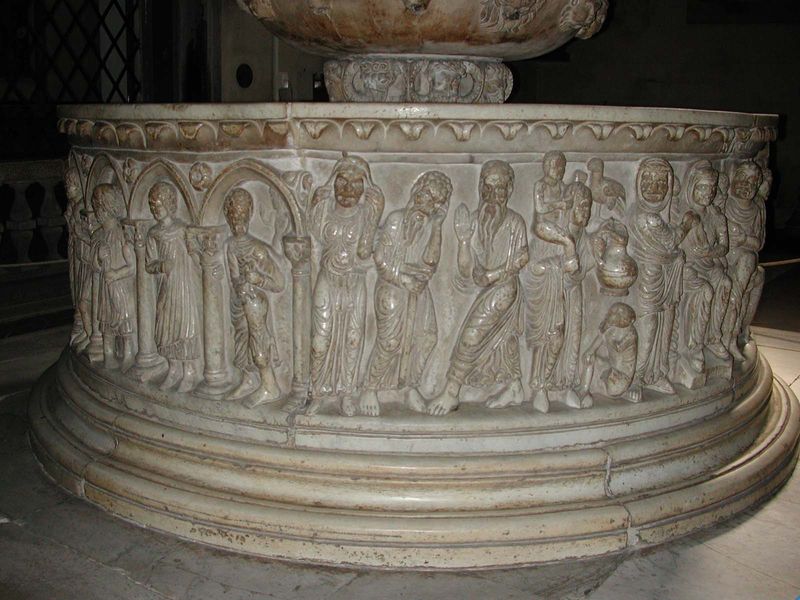
Titel: Taufbecken
Standort: Lucca, S. Frediano (EU - I)
Schlagwörter: hand, mann, schatten, vogel, wasser, weiß, frauen, menschen, frau, licht, marmor, männer, raum, schwarz, szene, säule, säulen, ornament, bart, alte, falten, sockel, stein, kirche, gewand, innen, kind, gotik, locken, brunnen, kinder, rund, krug, relief, bogen, füsse, treppe, detail, ornamente, stufen, steinmetz, bögen, dom, barfuß, becken, münster, kathedrale, romanik, heilige, jünger, taufe, wasserbecken, wulst, rillen, rosetten, fraune, taufbecken, taufen, gewandt